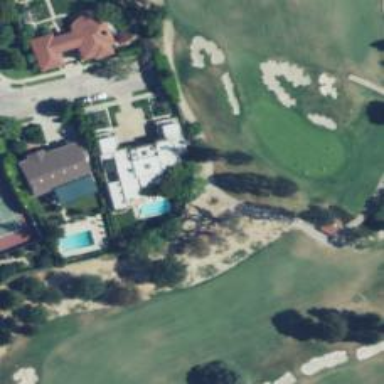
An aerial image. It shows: Golf bunker filled with sandy terrain.